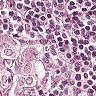
Metastatic tissue present: yes